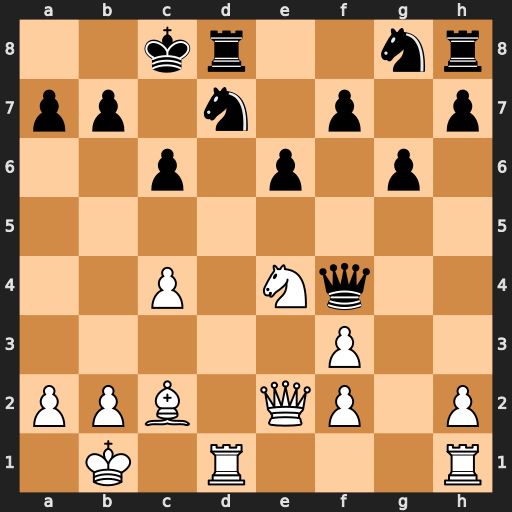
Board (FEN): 2kr2nr/pp1n1p1p/2p1p1p1/8/2P1Nq2/5P2/PPB1QP1P/1K1R3R
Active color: w
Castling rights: -
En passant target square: -
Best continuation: Rd4 Kc7 Rhd1